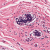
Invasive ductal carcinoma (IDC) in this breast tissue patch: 0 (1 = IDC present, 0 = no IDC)